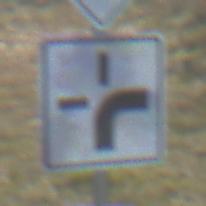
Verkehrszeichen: VerlaufVorfahrtsstrasse3
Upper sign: Vorfahrtsstrasse
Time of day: MorningAfternoon
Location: Outdoor (Nature)
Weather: PartlyCloudy
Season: NotSpecified
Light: Natural